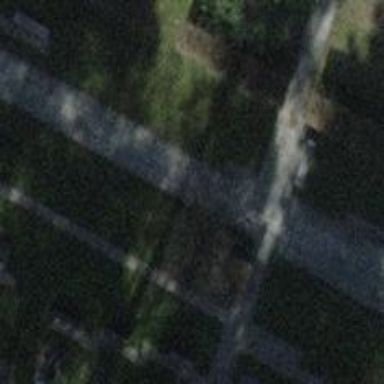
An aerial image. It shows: Footway made of paving stones.